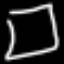
Label: square